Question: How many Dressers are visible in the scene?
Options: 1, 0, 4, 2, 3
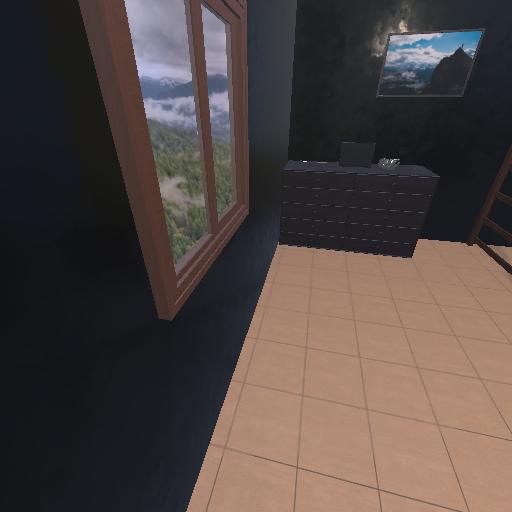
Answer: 1